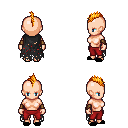
a pixel art fantasy rpg character, female body template, human, light skin, black tattered cape, red pants, light blonde mohawk hairstyle, leather bracers, black slippers, four views (front, back, left, right), 2x2 character sprite sheet, small pixel art, hard edges, no anti-aliasing